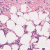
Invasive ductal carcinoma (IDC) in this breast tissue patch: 1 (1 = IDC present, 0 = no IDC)